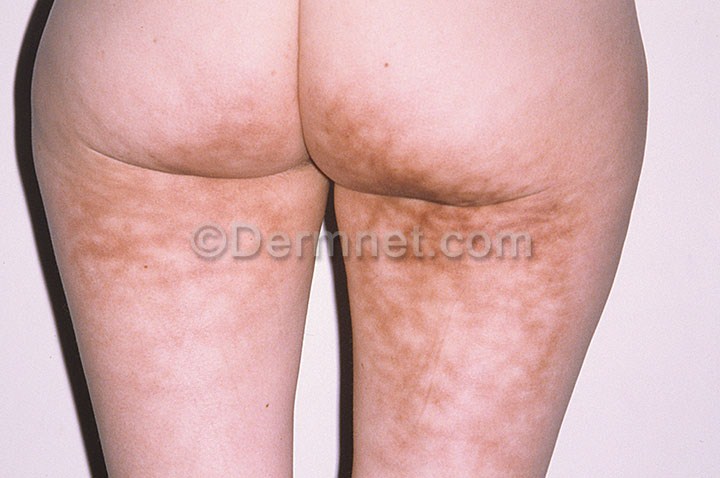
Disease: Light Diseases and Disorders of Pigmentation